Aerial crown-view tile of a tropical tree (Barro Colorado Island, Panama), acquired 20250217:
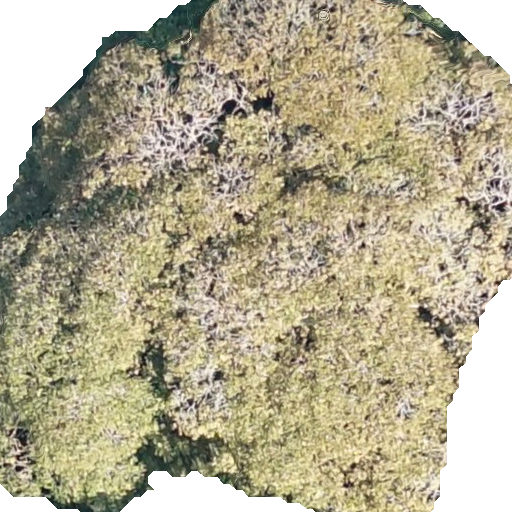
Species: Dipteryx oleifera
GBIF accepted scientific name: Dipteryx oleifera
Crown area: 361.258 m²